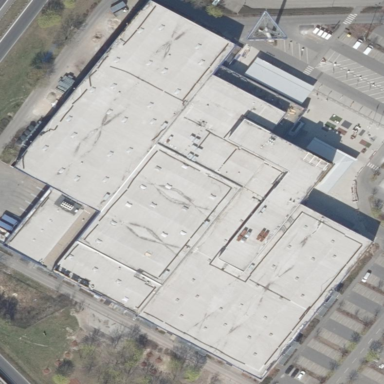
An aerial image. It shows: Building with furniture shop.